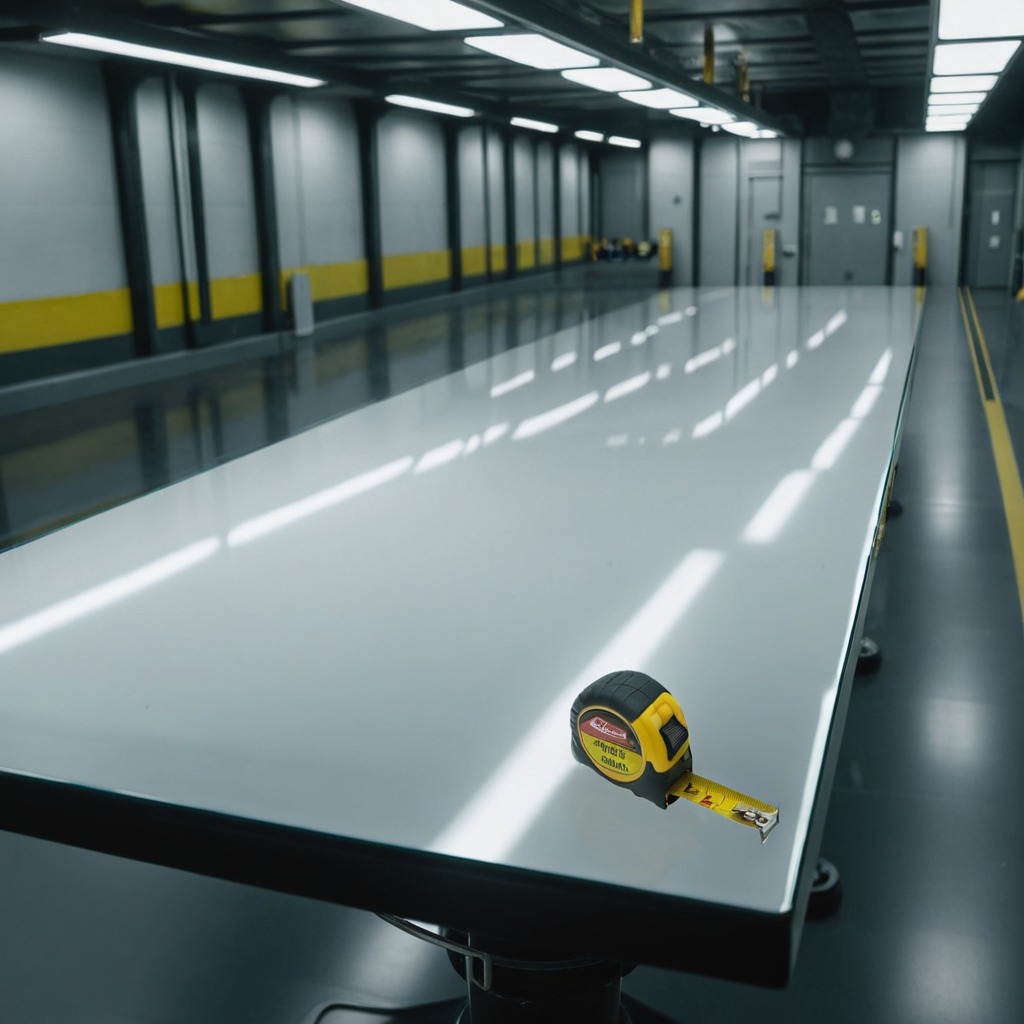
A measuring tape lies on the high-gloss table in a ship maintenance bay.